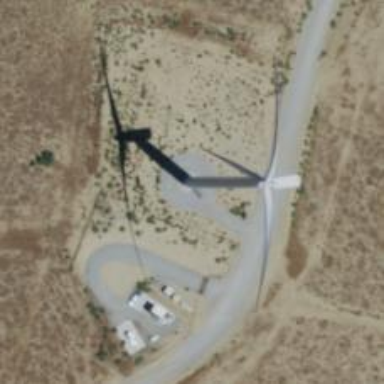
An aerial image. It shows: Wind turbine generator that utilizes wind as its source for generating electricity. It is of the horizontal axis type.